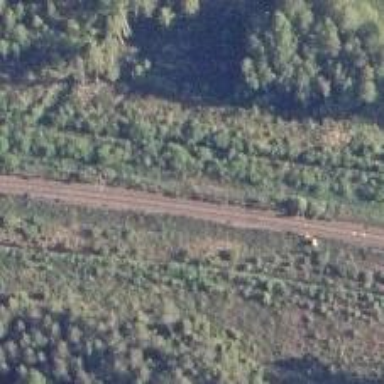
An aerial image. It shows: Railway track with continuous electrified contact line.